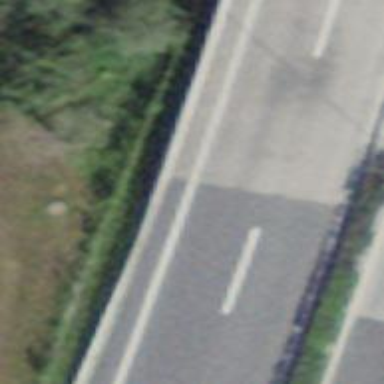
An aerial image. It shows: Asphalt bridge on motorway.